Question: I made an application which collects information of device and create a database using SQLite in android. Using file explorer, i can see database of my application in Emulator using Eclipse. I attached the image as shown.

I want to collect information of my android device. I execute the application in my device. Now i am not able to find neither package name of my application nor database of my application.
Please help?
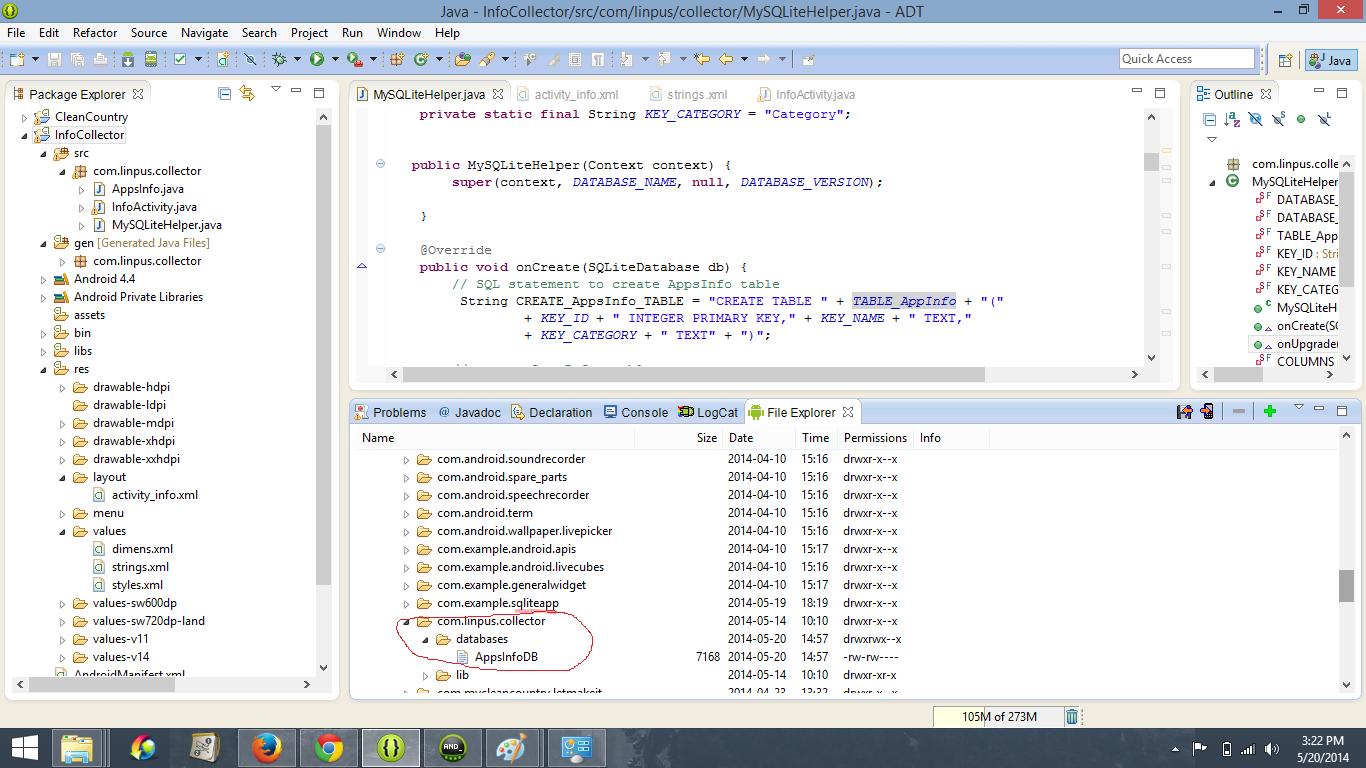
Answer: You will only be able to access the database on a physical device if your device is rooted. An emulator gives full access to the databases, where as a device does not, unless it is rooted.